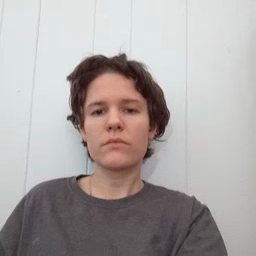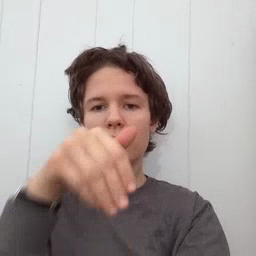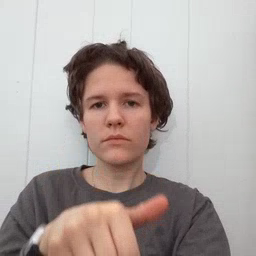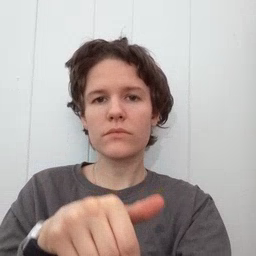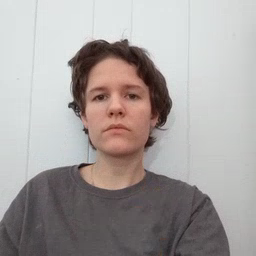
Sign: night